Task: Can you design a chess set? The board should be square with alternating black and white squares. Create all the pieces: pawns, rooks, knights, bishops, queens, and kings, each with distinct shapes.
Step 3987:
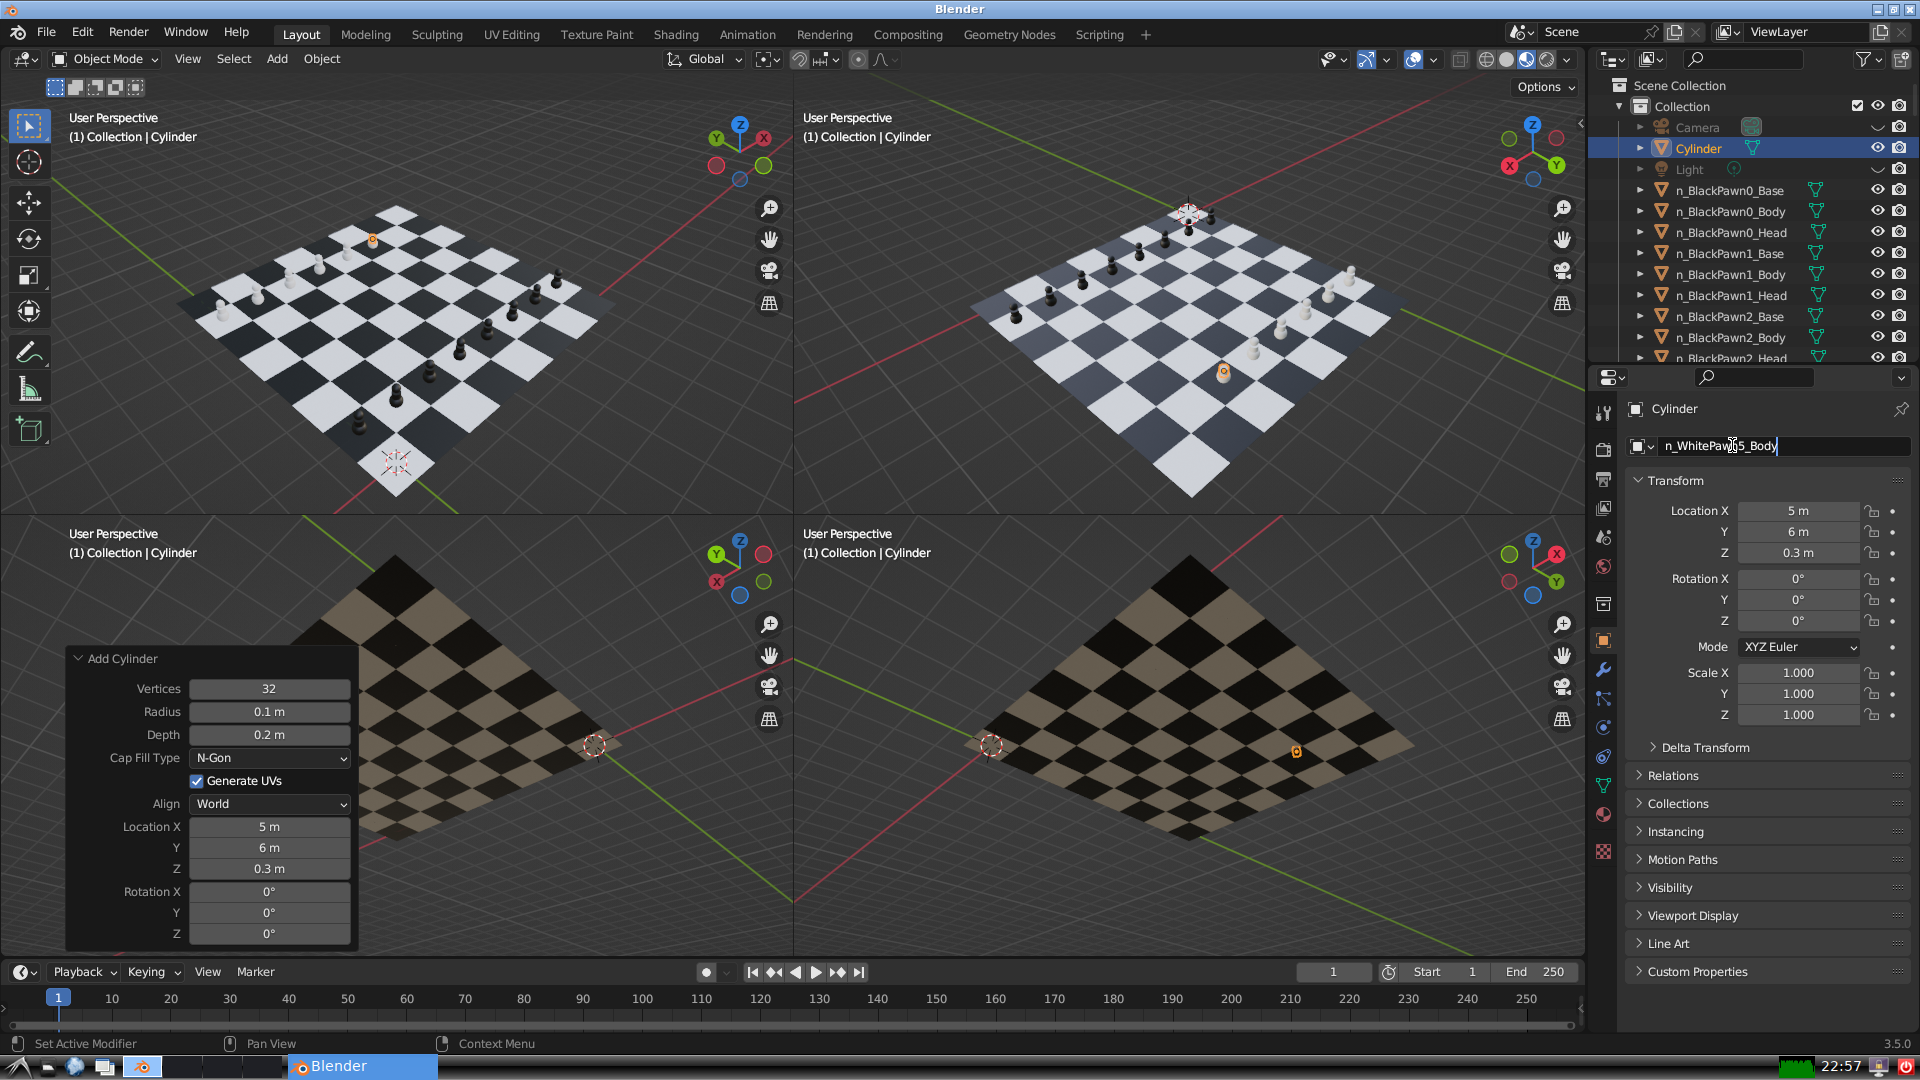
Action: {"key_press": ['Return']}